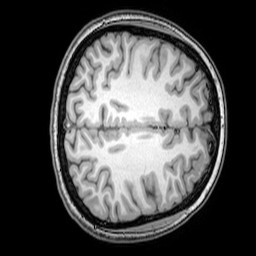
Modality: T1w
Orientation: axial
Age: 20
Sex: female
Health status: healthy
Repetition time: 0.081 s
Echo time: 0.037 s